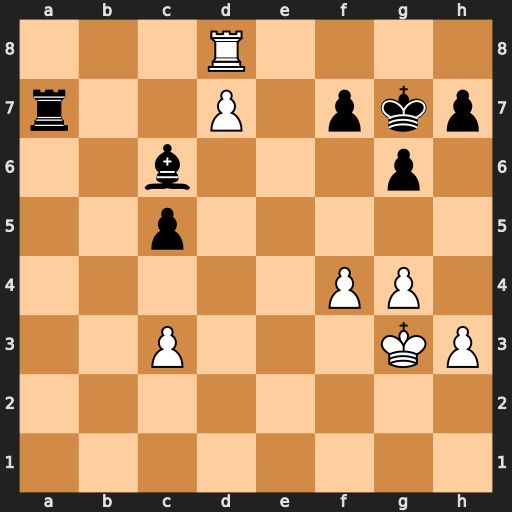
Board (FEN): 3R4/r2P1pkp/2b3p1/2p5/5PP1/2P3KP/8/8
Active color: w
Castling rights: -
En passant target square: -
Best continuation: Rg8+ Kxg8 d8=Q+